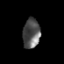
Tissue: prostate
Cell type: T cells
Senescence score: 0.2662
Nuclear area (px): 498
Mean DAPI intensity: 87.699